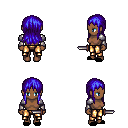
a pixel art fantasy rpg character, female body template, human, dark skin, steel arm armor, gold greaves, blue unkempt hairstyle, black slippers, dagger, four views (front, back, left, right), 2x2 character sprite sheet, small pixel art, hard edges, no anti-aliasing